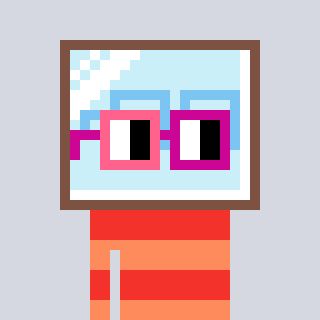
a pixel art character with square pink and red glasses, a mirror-shaped head and a peachy-colored body on a cool background